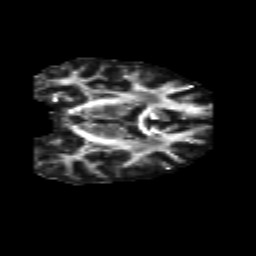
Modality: FA
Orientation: coronal
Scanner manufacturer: siemens
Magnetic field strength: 3 T
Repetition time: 6.8 s
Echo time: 0.093 s